Question: I have two fieldsets in one form who are displayed inline. They appear next to each other, but they are aligned at the bottom rather than at the top. It looks like this:

This is the html:
'''
<form action='php/register.php' method='post'>
<fieldset>
<label for='txtfirstName'>Voornaam*</label>
<input id='txtfirstName' name='firstname' type='text' value='$firstname'>
</fieldset>
<fieldset>
<label for='txtfirstName'>Voornaam*</label>
<input id='txtfirstName' name='firstname' type='text' value='$firstname'>
</fieldset>
</form>
'''
And the css:
'''
fieldset {
display:inline;
border:none;
}
'''
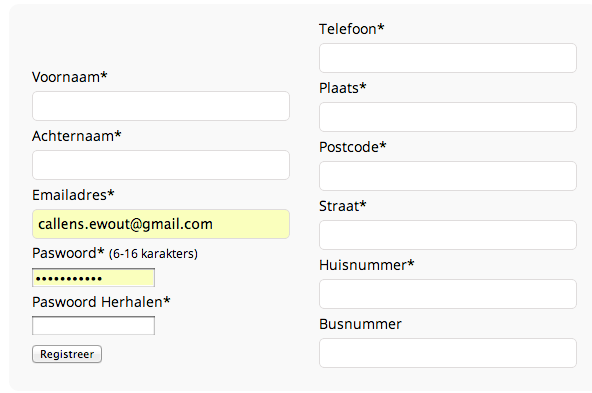
Answer: Adding the CSS property 'vertical-align: top' works just fine.